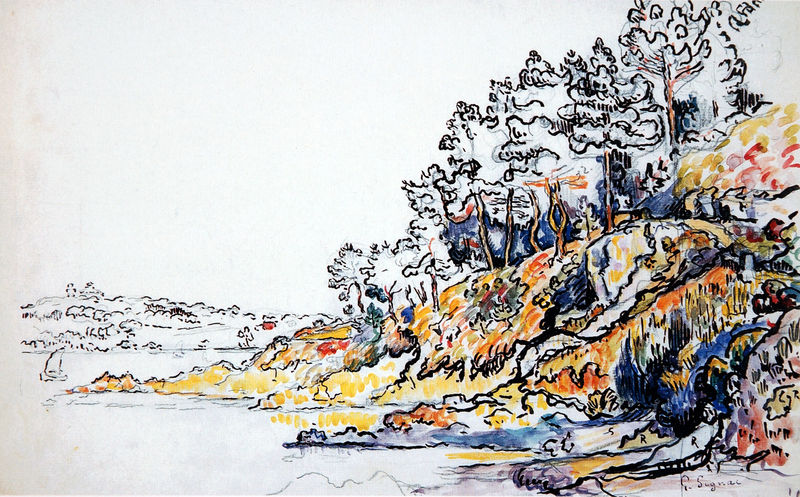
Titel: Saint-Tropez. La Calanque (unvollendet), Saint-Tropez. Die kleine Bucht
Künstler: Paul Signac
Institution: (Privatsammlung)
Schlagwörter: baum, blau, himmel, laub, meer, wasser, aquarell, baumstämme, bäume, fluss, gelb, landschaft, sand, see, ufer, braun, bunt, frankreich, hintergrund, orange, schwarz, skizze, weiss, zeichnung, ausblick, haus, rot, signatur, öl, horizont, hügel, natur, stamm, büsche, gebüsch, höhle, wald, boot, küste, schiff, segel, segelboot, strand, wellen, segelschiff, abhang, abstrakt, farben, hang, modern, farbe, graphik, linien, böschung, stämme, blue, white, painting, bucht, tusche, waldbrand, gestade, koloriert, life, boat, hills, lake, ocean, sea, water, trees, kiefern, seurat, signac, coast, forest, drawing, unfertig, color, lavierung, beach, seelandschaft, ausbick, paul signac, postimpressionismus, ink, aquarelliert, coloriert, abfall, slope, cave, skizziert, bay, sailboat, häume, edge, äumebö, boot segelboot, becth